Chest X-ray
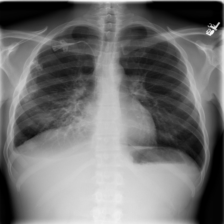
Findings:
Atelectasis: negative
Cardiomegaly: negative
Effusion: negative
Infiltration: negative
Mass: negative
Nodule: negative
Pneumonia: negative
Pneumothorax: negative
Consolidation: negative
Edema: negative
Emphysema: negative
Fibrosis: negative
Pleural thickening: negative
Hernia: negative